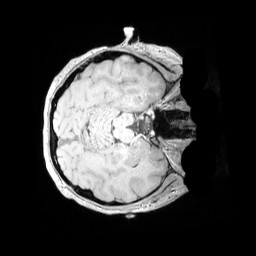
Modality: T1w
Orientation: axial
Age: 32
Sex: female
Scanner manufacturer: siemens
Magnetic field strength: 3 T
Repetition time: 5 s
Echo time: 0.00298 s